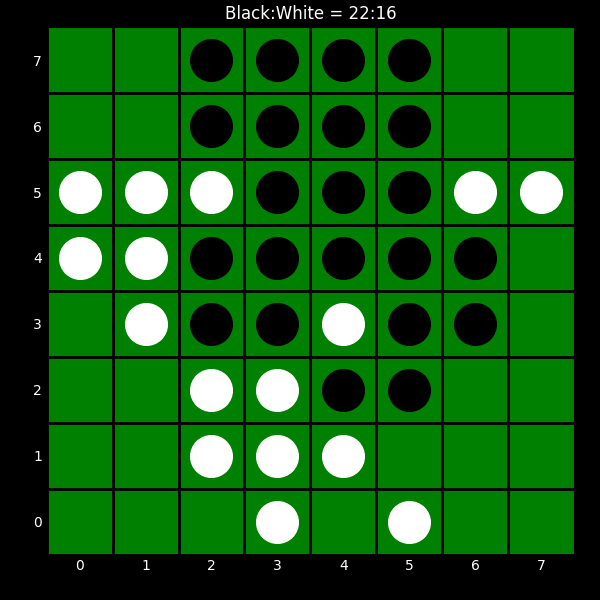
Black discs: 22
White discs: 16